Question: Does WCF have an equivalent of "Configurator" service?
What I want to do is create a WCF Service that will handle configuration for my whole application. So things like defaults for various components and such.
So, something like this:

My is: does WCF something like this already?
I know how to write this, but before I do, I wanted to see if perhaps I was re-doing something that's already available.
: This is perhaps confusing terminology, as WCF uses the word to mean, for example, configuration of WCF service endpoints and bindings, through config files or programmatically. I don't mean that. I mean the actual configuration of the application itself.
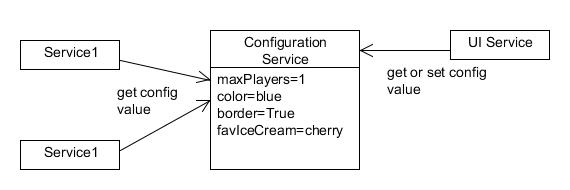
Answer: <URL> to manage application settings. As far as I know there's no "Configurator Service" in WCF itself.
The basic design you've drawn is certainly possible, you can create the "Configuration Service" with WCF, but WCF will only offer you bits for the framework and infrastructure on the service-oriented side of things. The actual logic will be in your service and its operations, which you'll have to code yourself (though you could use a different framework or boilerplate code for that logic).